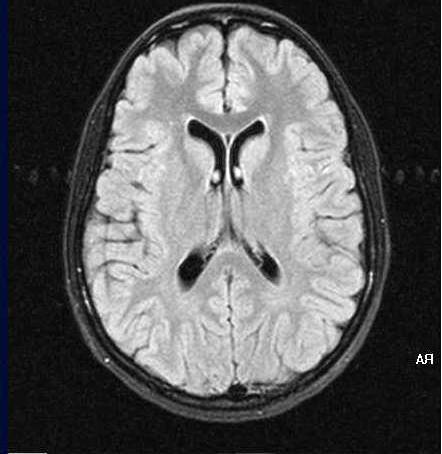
Label: notumor